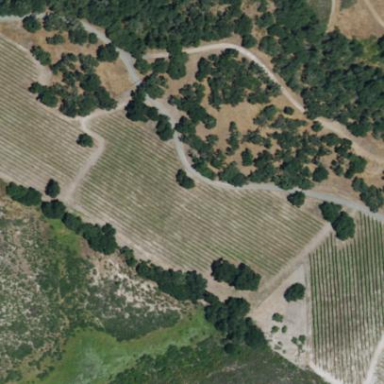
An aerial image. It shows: Vineyard growing grapes.